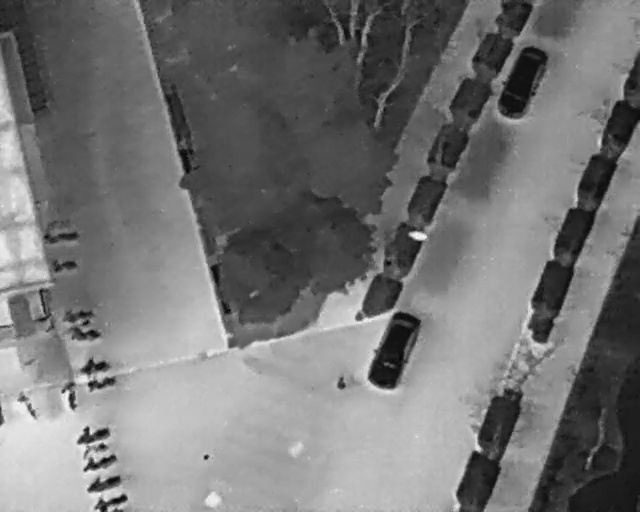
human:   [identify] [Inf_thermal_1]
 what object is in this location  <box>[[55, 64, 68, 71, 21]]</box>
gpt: <ref>1 medium car at the center</ref>